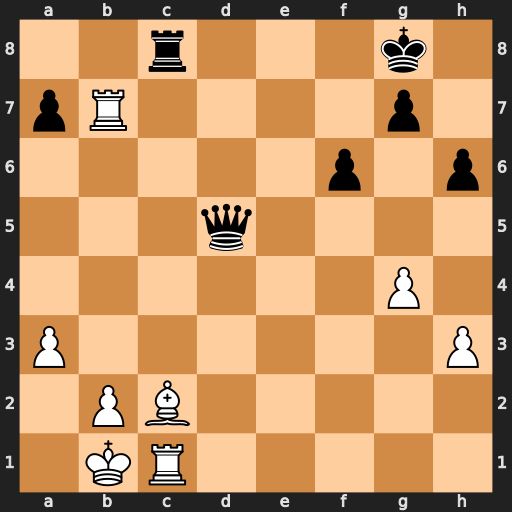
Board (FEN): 2r3k1/pR4p1/5p1p/3q4/6P1/P6P/1PB5/1KR5
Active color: w
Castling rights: -
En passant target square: -
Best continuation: Bb3 Rxc1+ Kxc1 Qxb3 Rxb3